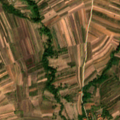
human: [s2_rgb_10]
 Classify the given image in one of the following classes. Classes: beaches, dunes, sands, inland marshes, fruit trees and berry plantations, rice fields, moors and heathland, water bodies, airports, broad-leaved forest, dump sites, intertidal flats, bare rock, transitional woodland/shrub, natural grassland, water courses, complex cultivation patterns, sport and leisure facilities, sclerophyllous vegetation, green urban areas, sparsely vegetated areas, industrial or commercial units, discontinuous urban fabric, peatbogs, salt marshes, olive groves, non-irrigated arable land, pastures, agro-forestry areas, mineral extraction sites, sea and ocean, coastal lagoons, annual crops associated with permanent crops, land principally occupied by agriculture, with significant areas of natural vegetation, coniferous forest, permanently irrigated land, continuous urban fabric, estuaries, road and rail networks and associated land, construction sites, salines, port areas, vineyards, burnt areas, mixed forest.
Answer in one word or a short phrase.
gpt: discontinuous urban fabric, non-irrigated arable land, complex cultivation patterns, land principally occupied by agriculture, with significant areas of natural vegetation